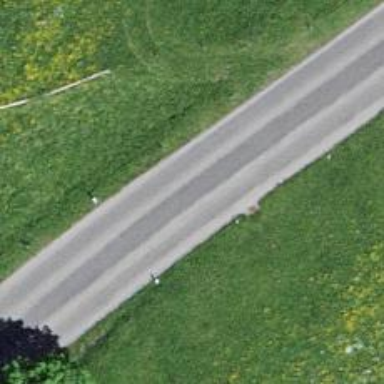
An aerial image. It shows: Tertiary road with asphalt surface and no sidewalk.